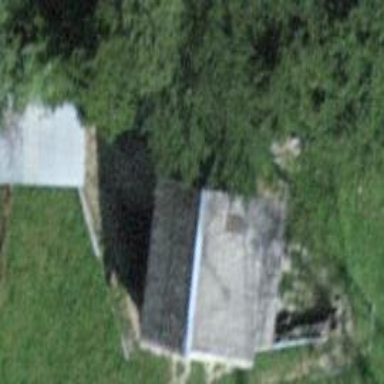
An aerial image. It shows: Shed building.